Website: home-depot
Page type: account-selection
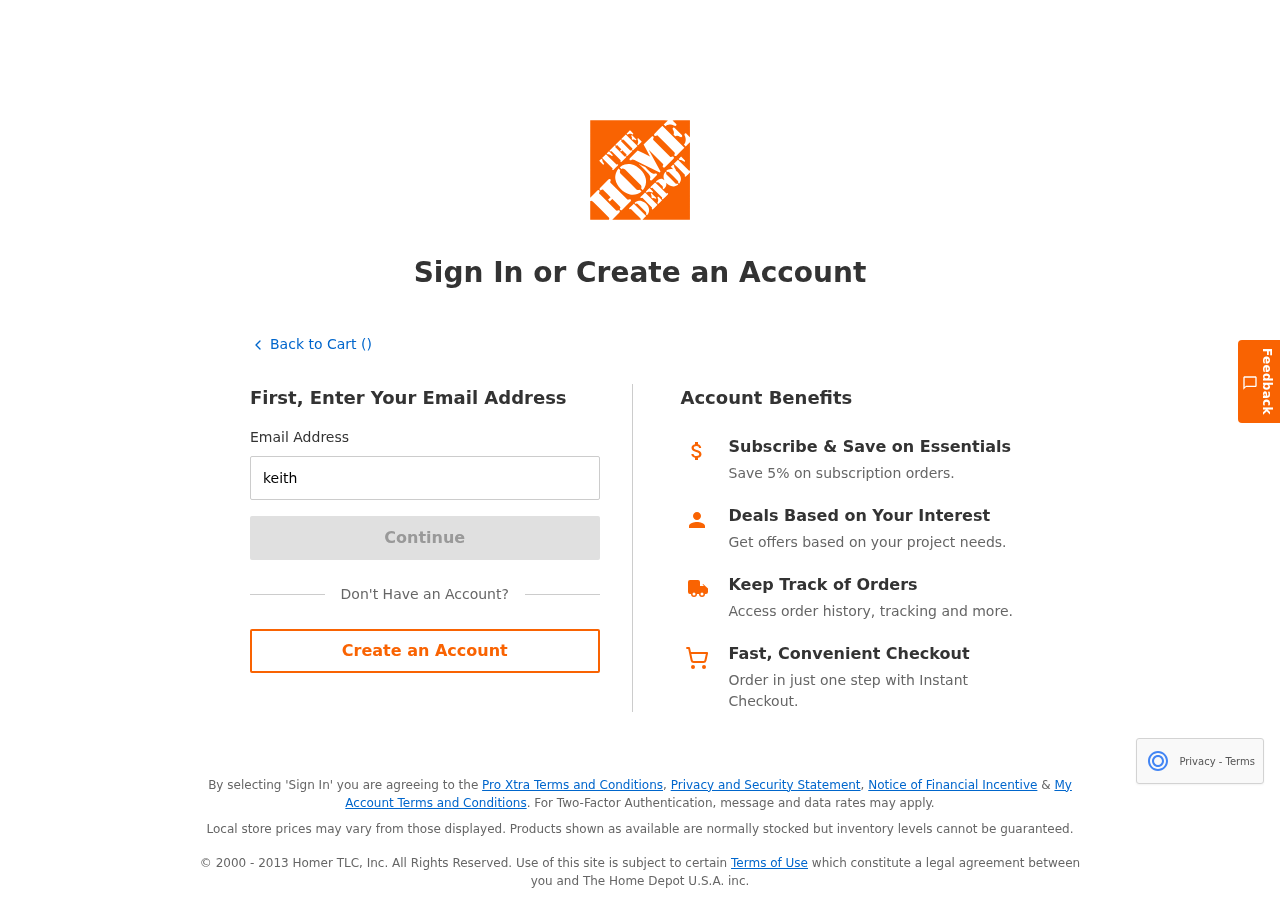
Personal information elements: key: PII_EMAIL
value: keith_callahan@yahoo.com